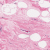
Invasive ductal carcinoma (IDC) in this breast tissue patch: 0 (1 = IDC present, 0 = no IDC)